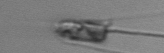
Label: Chaetoceros_throndsenii